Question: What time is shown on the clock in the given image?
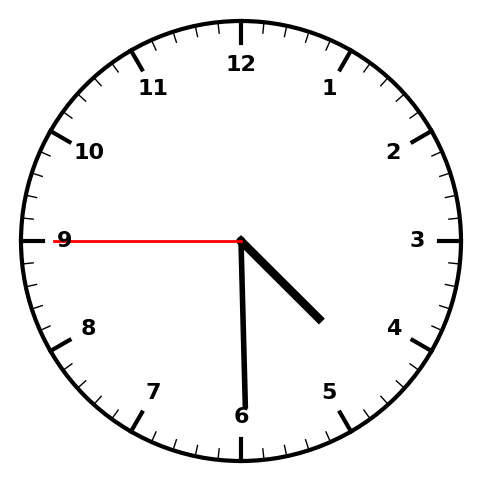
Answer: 04:29:45